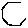
Label: hexagon